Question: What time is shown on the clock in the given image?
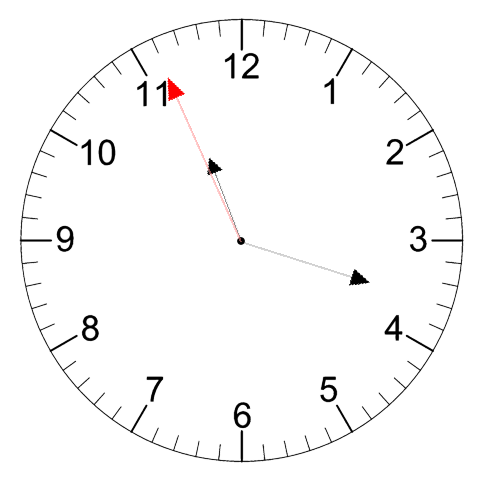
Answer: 11:17:56